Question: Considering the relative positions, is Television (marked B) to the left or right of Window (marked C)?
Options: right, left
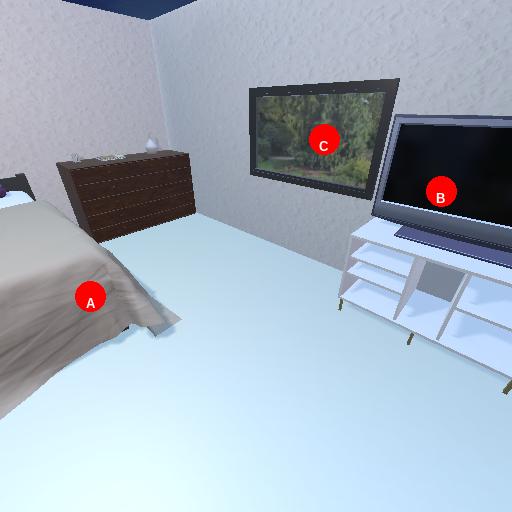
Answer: right